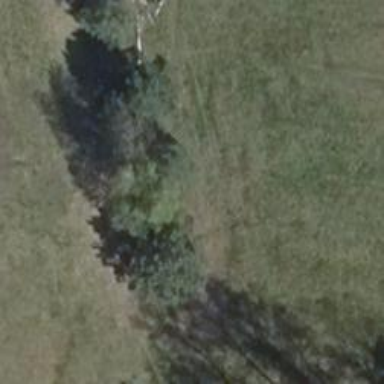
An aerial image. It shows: Row of deciduous broadleaved trees.